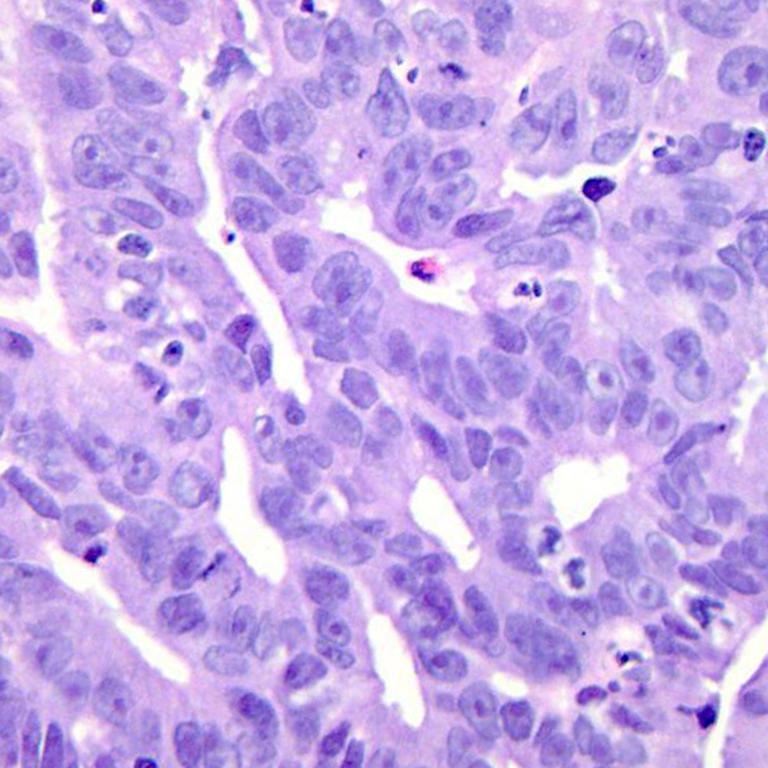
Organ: colon
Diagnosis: adenocarcinomas